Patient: sex F, age 44
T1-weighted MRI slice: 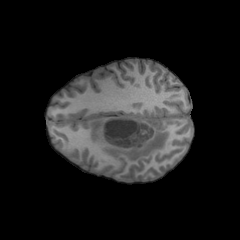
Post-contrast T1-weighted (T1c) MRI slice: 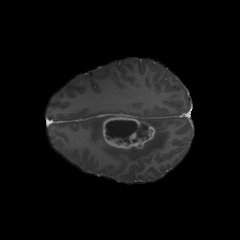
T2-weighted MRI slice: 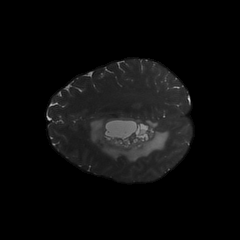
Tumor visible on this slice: yes
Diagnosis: Glioblastoma, IDH-wildtype
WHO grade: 4